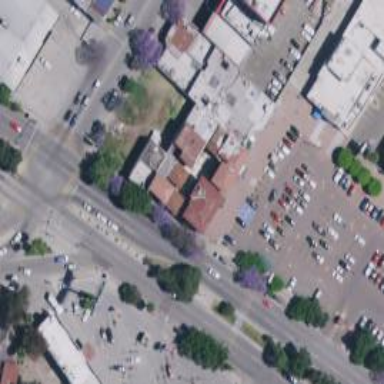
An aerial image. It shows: Parking space.